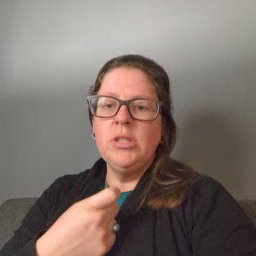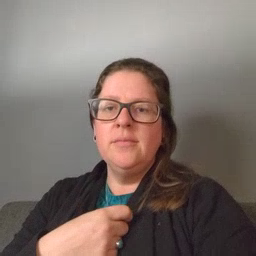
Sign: red